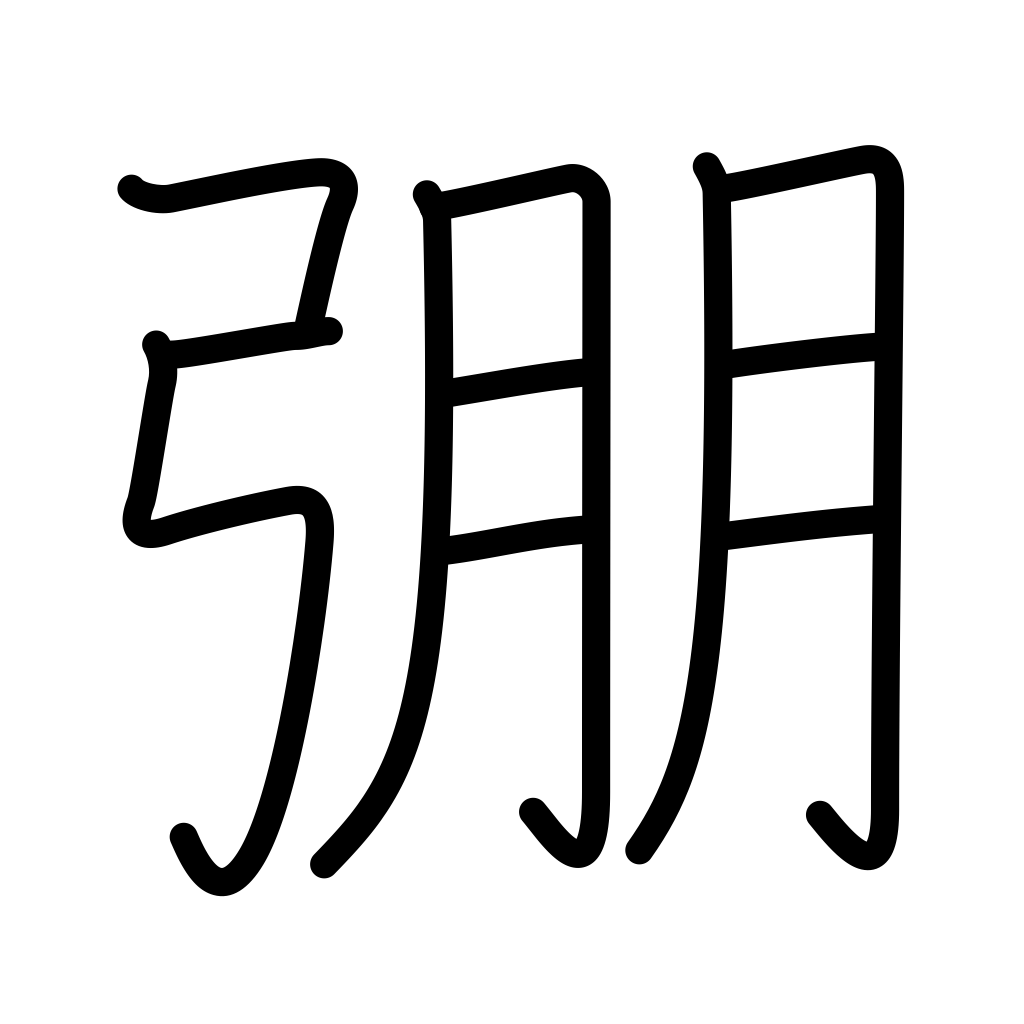
Meaning: strong bow, full